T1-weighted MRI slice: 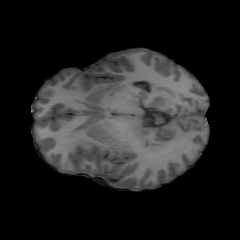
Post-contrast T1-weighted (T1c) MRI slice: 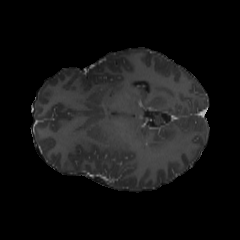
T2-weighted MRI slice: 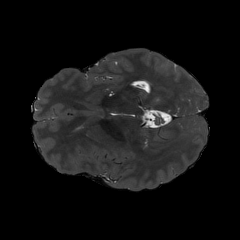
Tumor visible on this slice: no